Question: I'm trying to achieve external filtering using rich:dataTable which has sorting ability.
Here's what I have tried:
'''
<rich:column sortBy="#{data.name}" id="name" filterMethod="#myBean.filter}">
<f:facet name="header">
<h:outputText value="Name" />
<h:inputText value="#{myBean.currentName}"
id="nameFilterInput" onclick="Event.stop(event)" onkeypress="searchNameOnEnter(event, this);">
<a4j:support event="onkeyup" reRender="dataTable , ds"
ignoreDupResponses="true" requestDelay="700" />
</h:inputText>
</f:facet>
<h:outputText value="#{data.name}" />
</rich:column>
'''
: The input text field is overwriting the output text (the header name)
I've tried using h:panelGroup inside the f:facet, but the problem is the sort icon is rendered in the third row seperately.
What am I missing here?
Any help would be great.
: @Christophe Roussy, here's the screenshot

As seen the inputText is overwriting the outputText.
: I saw a post here: <URL> which explains to use '<f:facet name="filter">' for inputText, but that seems to work only for rich:extendedDataTable.
Any way to make it work with rich:dataTable?
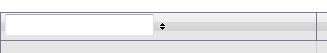
Answer: The '<f:facet>' can have only one child. Wrap them in a '<h:panelGroup>'.
'''
<f:facet name="header">
<h:panelGroup>
<h:outputText ... />
<h:inputText ... />
</h:panelGroup>
</f:facet>
'''